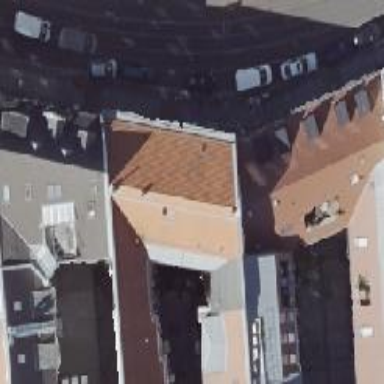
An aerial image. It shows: Clothing store.